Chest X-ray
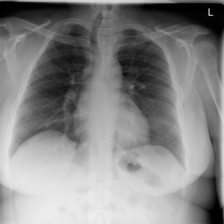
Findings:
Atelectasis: negative
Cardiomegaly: negative
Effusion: negative
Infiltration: negative
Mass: positive
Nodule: negative
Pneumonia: negative
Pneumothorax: negative
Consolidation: negative
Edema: negative
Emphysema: negative
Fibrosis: negative
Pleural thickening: positive
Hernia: negative